Question: I would like to obtain the unique name of a given area path.
I've seen this article of John Socha: <URL>. What I would like to do is to do in one query what John is doing manually.
I have a kind of "generic" query to obtain all the values of given area hierarchy level. The query is this:
'''
WITH
MEMBER [Measures].[ParameterValue] AS [Work Item].[Area Hierarchy].CurrentMember.UniqueName
MEMBER [Measures].[ParameterLevel] AS [Work Item].[Area Hierarchy].CurrentMember.Level.Ordinal
SELECT
{
[Measures].[ParameterValue],
[Measures].[ParameterLevel]
} ON COLUMNS,
NON EMPTY { ([Work Item].[Area Hierarchy].[Area1].ALLMEMBERS ) }
ON ROWS
FROM [Team System]
'''
With this query I obtain these values:

So, it is possible that given an area path like \Tailspin Toys\Web Development obtain the unique name of the area in the TFS cube?
Thank you very much!
Best regards,
Vicenc
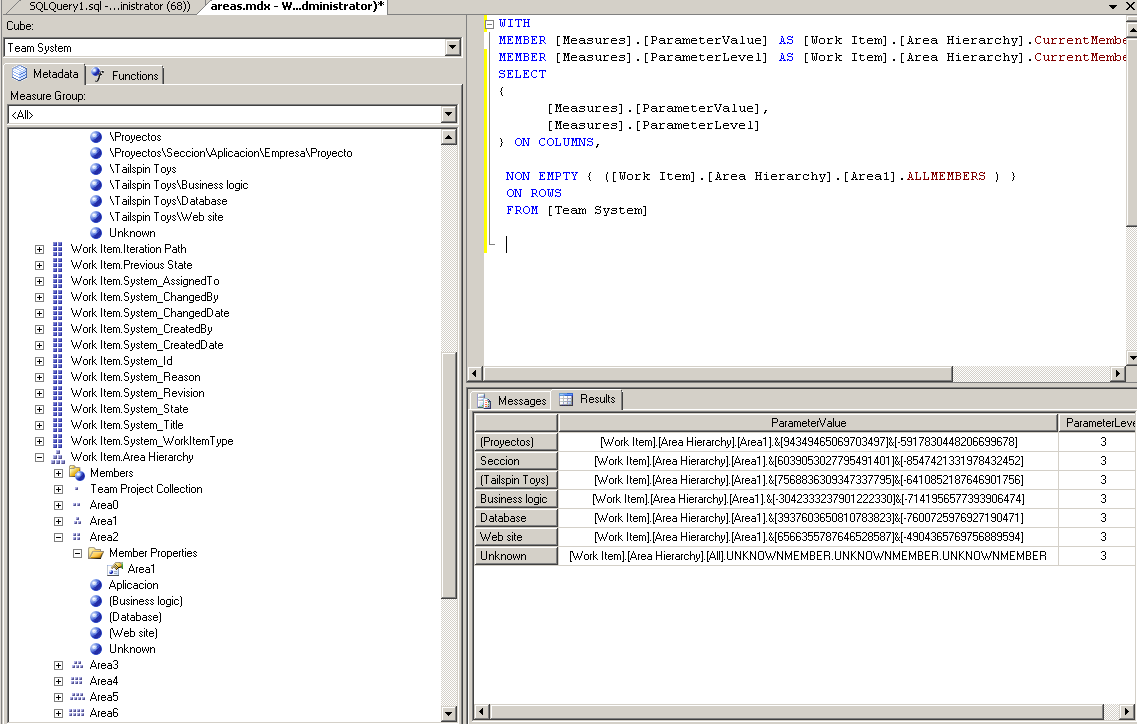
Answer: You can restrict an MDX SELECT query using the WHERE clause. Add the following to the end of your query
'''
WHERE [Work Item].[Item Hierarchy].[Tailspin Toys].[Web Development]
'''